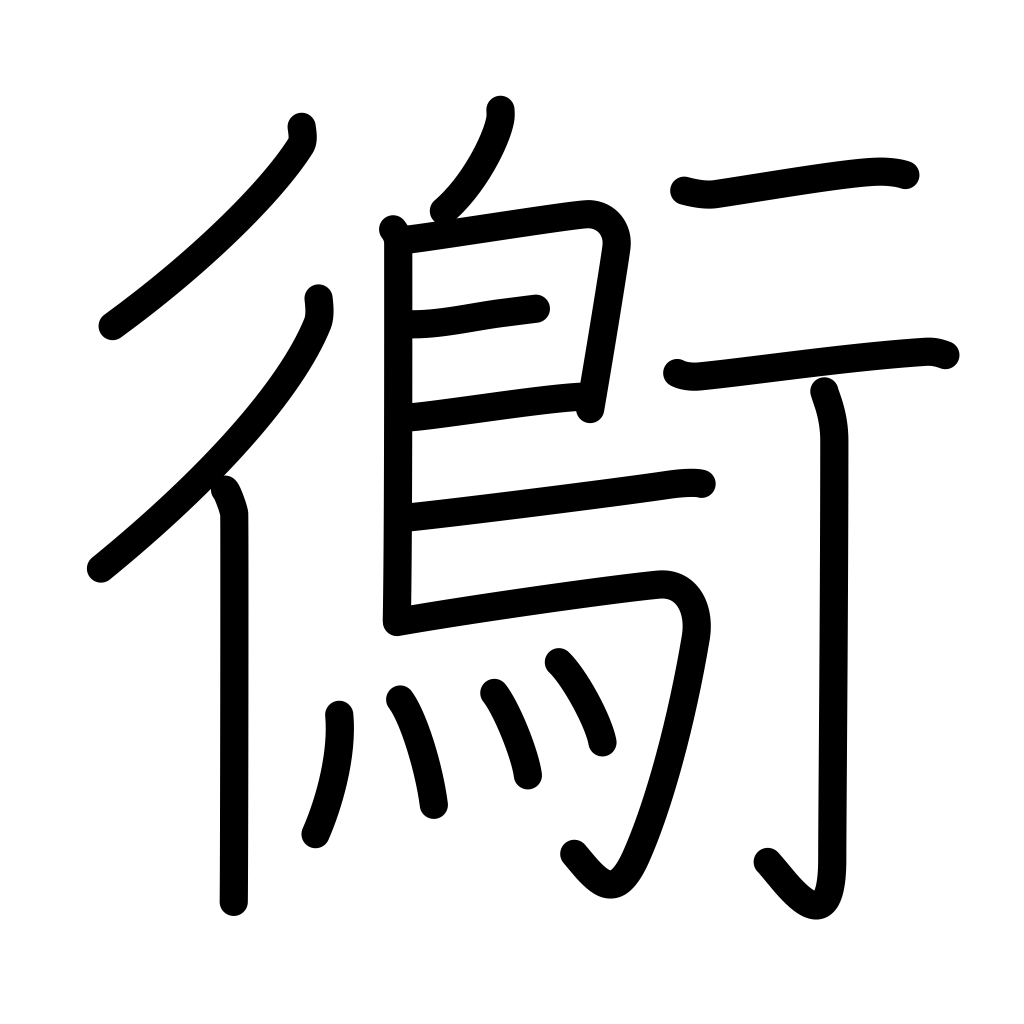
Meaning: plover